Question: I've got an ajax HtmlEditorExtender on my page, like described in this:
<URL>
The problem is, it didn't come with any default styling. As a result, I have a bunch of plain buttons with no images or anything. I tried finding this so-called "Editor.css" page as described here: <URL>. Can anyone please help?
My aspx code is below
'''
<%@ Page Title="" Language="C#" MasterPageFile="~/Site.Master" AutoEventWireup="true" CodeBehind="New.aspx.cs" Inherits="C4G.NPO.Themes.New" %>
<asp:Content ID="Content1" ContentPlaceHolderID="MainContent" runat="server">
<script type="text/javascript">
function colorChanged(sender) {
sender.get_element().style.color = "#" + sender.get_selectedColor();
}
</script>
<script type="text/javascript">
$(document).ready(function () {
$("#Editor").wysiwyg();
});
</script>
<div id="MainContent">
<h1>Add a New Theme</h1>
<div class="Form" style="width: 600px;">
<div class="FormRow">
<asp:Label ID="Label1" runat="server" Text="Name"></asp:Label><asp:TextBox ID="NameTextBox" runat="server"></asp:TextBox>
</div>
<div class="FormRow">
<asp:Label ID="Label2" runat="server" Text="Description"></asp:Label><asp:TextBox ID="DescriptionTextBox" runat="server" TextMode="MultiLine"></asp:TextBox>
</div>
<div class="FormRow">
<asp:TextBox runat="server" ID="Editor"></asp:TextBox>
<ajaxToolkit:HtmlEditorExtender ID="HtmlEditorExtender1"
TargetControlID="Editor" DisplaySourceTab="true"
runat="server">
<Toolbar>
<ajaxToolkit:Undo />
<ajaxToolkit:Redo />
<ajaxToolkit:Bold />
<ajaxToolkit:Italic />
<ajaxToolkit:Underline />
<ajaxToolkit:StrikeThrough />
<ajaxToolkit:Subscript />
<ajaxToolkit:Superscript />
<ajaxToolkit:JustifyLeft />
<ajaxToolkit:JustifyCenter />
<ajaxToolkit:JustifyRight />
<ajaxToolkit:JustifyFull />
<ajaxToolkit:InsertOrderedList />
<ajaxToolkit:InsertUnorderedList />
<ajaxToolkit:CreateLink />
<ajaxToolkit:UnLink />
<ajaxToolkit:RemoveFormat />
<ajaxToolkit:SelectAll />
<ajaxToolkit:UnSelect />
<ajaxToolkit:Delete />
<ajaxToolkit:Cut />
<ajaxToolkit:Copy />
<ajaxToolkit:Paste />
<ajaxToolkit:BackgroundColorSelector />
<ajaxToolkit:ForeColorSelector />
<ajaxToolkit:FontNameSelector />
<ajaxToolkit:FontSizeSelector />
<ajaxToolkit:Indent />
<ajaxToolkit:Outdent />
<ajaxToolkit:InsertHorizontalRule />
<ajaxToolkit:HorizontalSeparator />
<ajaxToolkit:InsertImage />
</Toolbar>
</ajaxToolkit:HtmlEditorExtender>
</div>
<div class="FormRow">
</div>
</div>
</div>
</asp:Content>
'''
And just in case, here's my web.config file:
'''
<?xml version="1.0" encoding="utf-8"?>
<!--
For more information on how to configure your ASP.NET application, please visit
http://go.microsoft.com/fwlink/?LinkId=169433
-->
<configuration>
<configSections>
<!-- For more information on Entity Framework configuration, visit http://go.microsoft.com/fwlink/?LinkID=237468 -->
<section name="entityFramework" type="System.Data.Entity.Internal.ConfigFile.EntityFrameworkSection, EntityFramework, Version=6.0.0.0, Culture=neutral, PublicKeyToken=b77a5c561934e089" requirePermission="false" />
<sectionGroup name="system.web">
<section name="sanitizer" requirePermission="false" type="AjaxControlToolkit.Sanitizer.ProviderSanitizerSection, AjaxControlToolkit"/>
</sectionGroup>
</configSections>
<connectionStrings>
Connection Strings Here
</connectionStrings>
<system.web>
<sanitizer defaultProvider="HtmlAgilityPackSanitizerProvider">
<providers>
<add name="HtmlAgilityPackSanitizerProvider" type="AjaxControlToolkit.Sanitizer.HtmlAgilityPackSanitizerProvider"></add>
</providers>
</sanitizer>
<customErrors mode="Off" />
<compilation debug="true" targetFramework="4.5" />
<httpRuntime targetFramework="4.5" />
<pages>
<namespaces>
<add namespace="System.Web.Optimization" />
<add namespace="Microsoft.AspNet.Identity" />
</namespaces>
<controls>
<add assembly="Microsoft.AspNet.Web.Optimization.WebForms" namespace="Microsoft.AspNet.Web.Optimization.WebForms" tagPrefix="webopt" />
<add tagPrefix="ajaxToolkit" assembly="AjaxControlToolkit" namespace="AjaxControlToolkit" /></controls>
</pages>
<membership>
<providers>
<!--
ASP.NET Membership is disabled in this template. Please visit the following link http://go.microsoft.com/fwlink/?LinkId=301889 to learn about the ASP.NET Membership support in this template
-->
<clear />
</providers>
</membership>
<profile>
<providers>
<!--
ASP.NET Membership Profile is disabled in this template. Please visit the following link http://go.microsoft.com/fwlink/?LinkId=301889 to learn about the ASP.NET Membership support in this template
-->
<clear />
</providers>
</profile>
<roleManager>
<!--
ASP.NET Membership Role is disabled in this template. Please visit the following link http://go.microsoft.com/fwlink/?LinkId=301889 to learn about the ASP.NET Membership support in this template
-->
<providers>
<clear />
</providers>
</roleManager>
<!--
If you are deploying to a cloud environment that has multiple web server instances,
you should change session state mode from "InProc" to "Custom". In addition,
change the connection string named "DefaultConnection" to connect to an instance
of SQL Server (including SQL Azure and SQL Compact) instead of to SQL Server Express.
-->
<sessionState mode="InProc" customProvider="DefaultSessionProvider">
<providers>
<add name="DefaultSessionProvider" type="System.Web.Providers.DefaultSessionStateProvider, System.Web.Providers, Version=1.0.0.0, Culture=neutral, PublicKeyToken=31bf3856ad364e35" connectionStringName="DefaultConnection" />
</providers>
</sessionState>
</system.web>
<system.webServer>
<modules runAllManagedModulesForAllRequests="true" />
</system.webServer>
<entityFramework>
<defaultConnectionFactory type="System.Data.Entity.Infrastructure.LocalDbConnectionFactory, EntityFramework">
<parameters>
<parameter value="v11.0" />
</parameters>
</defaultConnectionFactory>
<providers>
<provider invariantName="System.Data.SqlClient" type="System.Data.Entity.SqlServer.SqlProviderServices, EntityFramework.SqlServer" />
</providers>
</entityFramework>
</configuration>
'''
This is what I get:

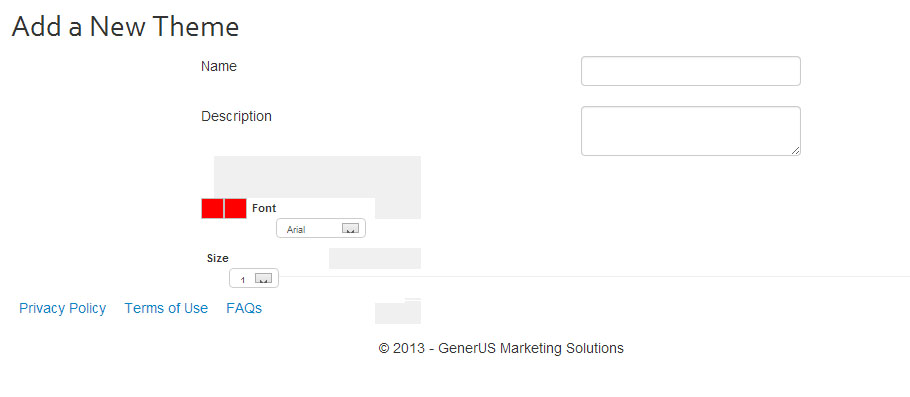
Answer: Are you having this problem in your development environment or on your server (or both)?
The images come from a file called "WebResource.axd" - something you won't see in your project but gets automatically generated by the AjaxControlToolkit library. Without seeing your code or an example of the problem, my guess is that your library is probably not set up correctly in your project.
An easy way to set it up is to use the Library Package Manager (Nuget) to install the library into your web site. That will not only setup the references, but also configure your web.config. FYI, I just did the following to test:
1) Created a new empty ASP.NET project in Visual Studio
2) Added a new webform to the project
3) Copied the sample HTML Editor markup from the page you provided and pasted it into my new form
4) Added a ToolkitScriptManager and TextBox to the page, just under the form and before the HTML Editor:
'''
<ajaxToolkit:ToolkitScriptManager ID="tsm" runat="server"></ajaxToolkit:ToolkitScriptManager>
<asp:TextBox ID="TextBox1" runat="server"></asp:TextBox>
'''
5) Added the following property to the markup of the HTML Editor (I don't advise you do this - I only did this for the sake of testing quickly):
'''
EnableSanitization="false"
'''
I would try this yourself, and if it works, compare your two projects for differences. If it does not, update this post with a publicly facing link to your site (if possible) or your markup for the HTML editor.